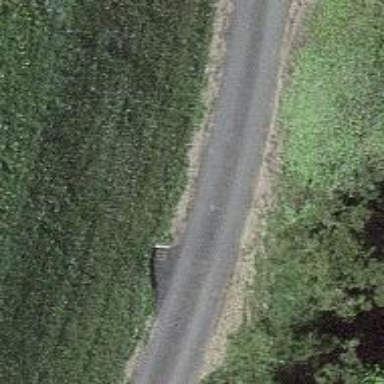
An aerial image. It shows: Unclassified road with grade1 track type.